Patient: sex F, age 65
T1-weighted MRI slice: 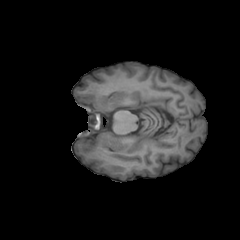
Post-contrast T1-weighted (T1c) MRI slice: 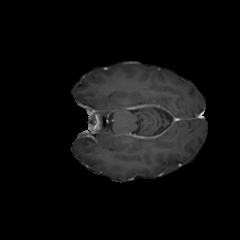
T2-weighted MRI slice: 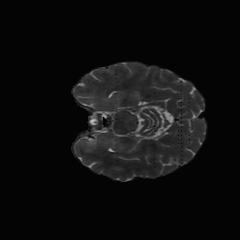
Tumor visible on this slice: no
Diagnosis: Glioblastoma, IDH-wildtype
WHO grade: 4